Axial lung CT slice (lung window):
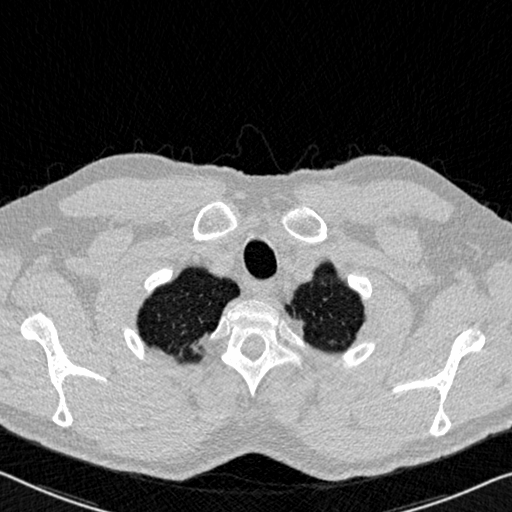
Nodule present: no